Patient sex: F
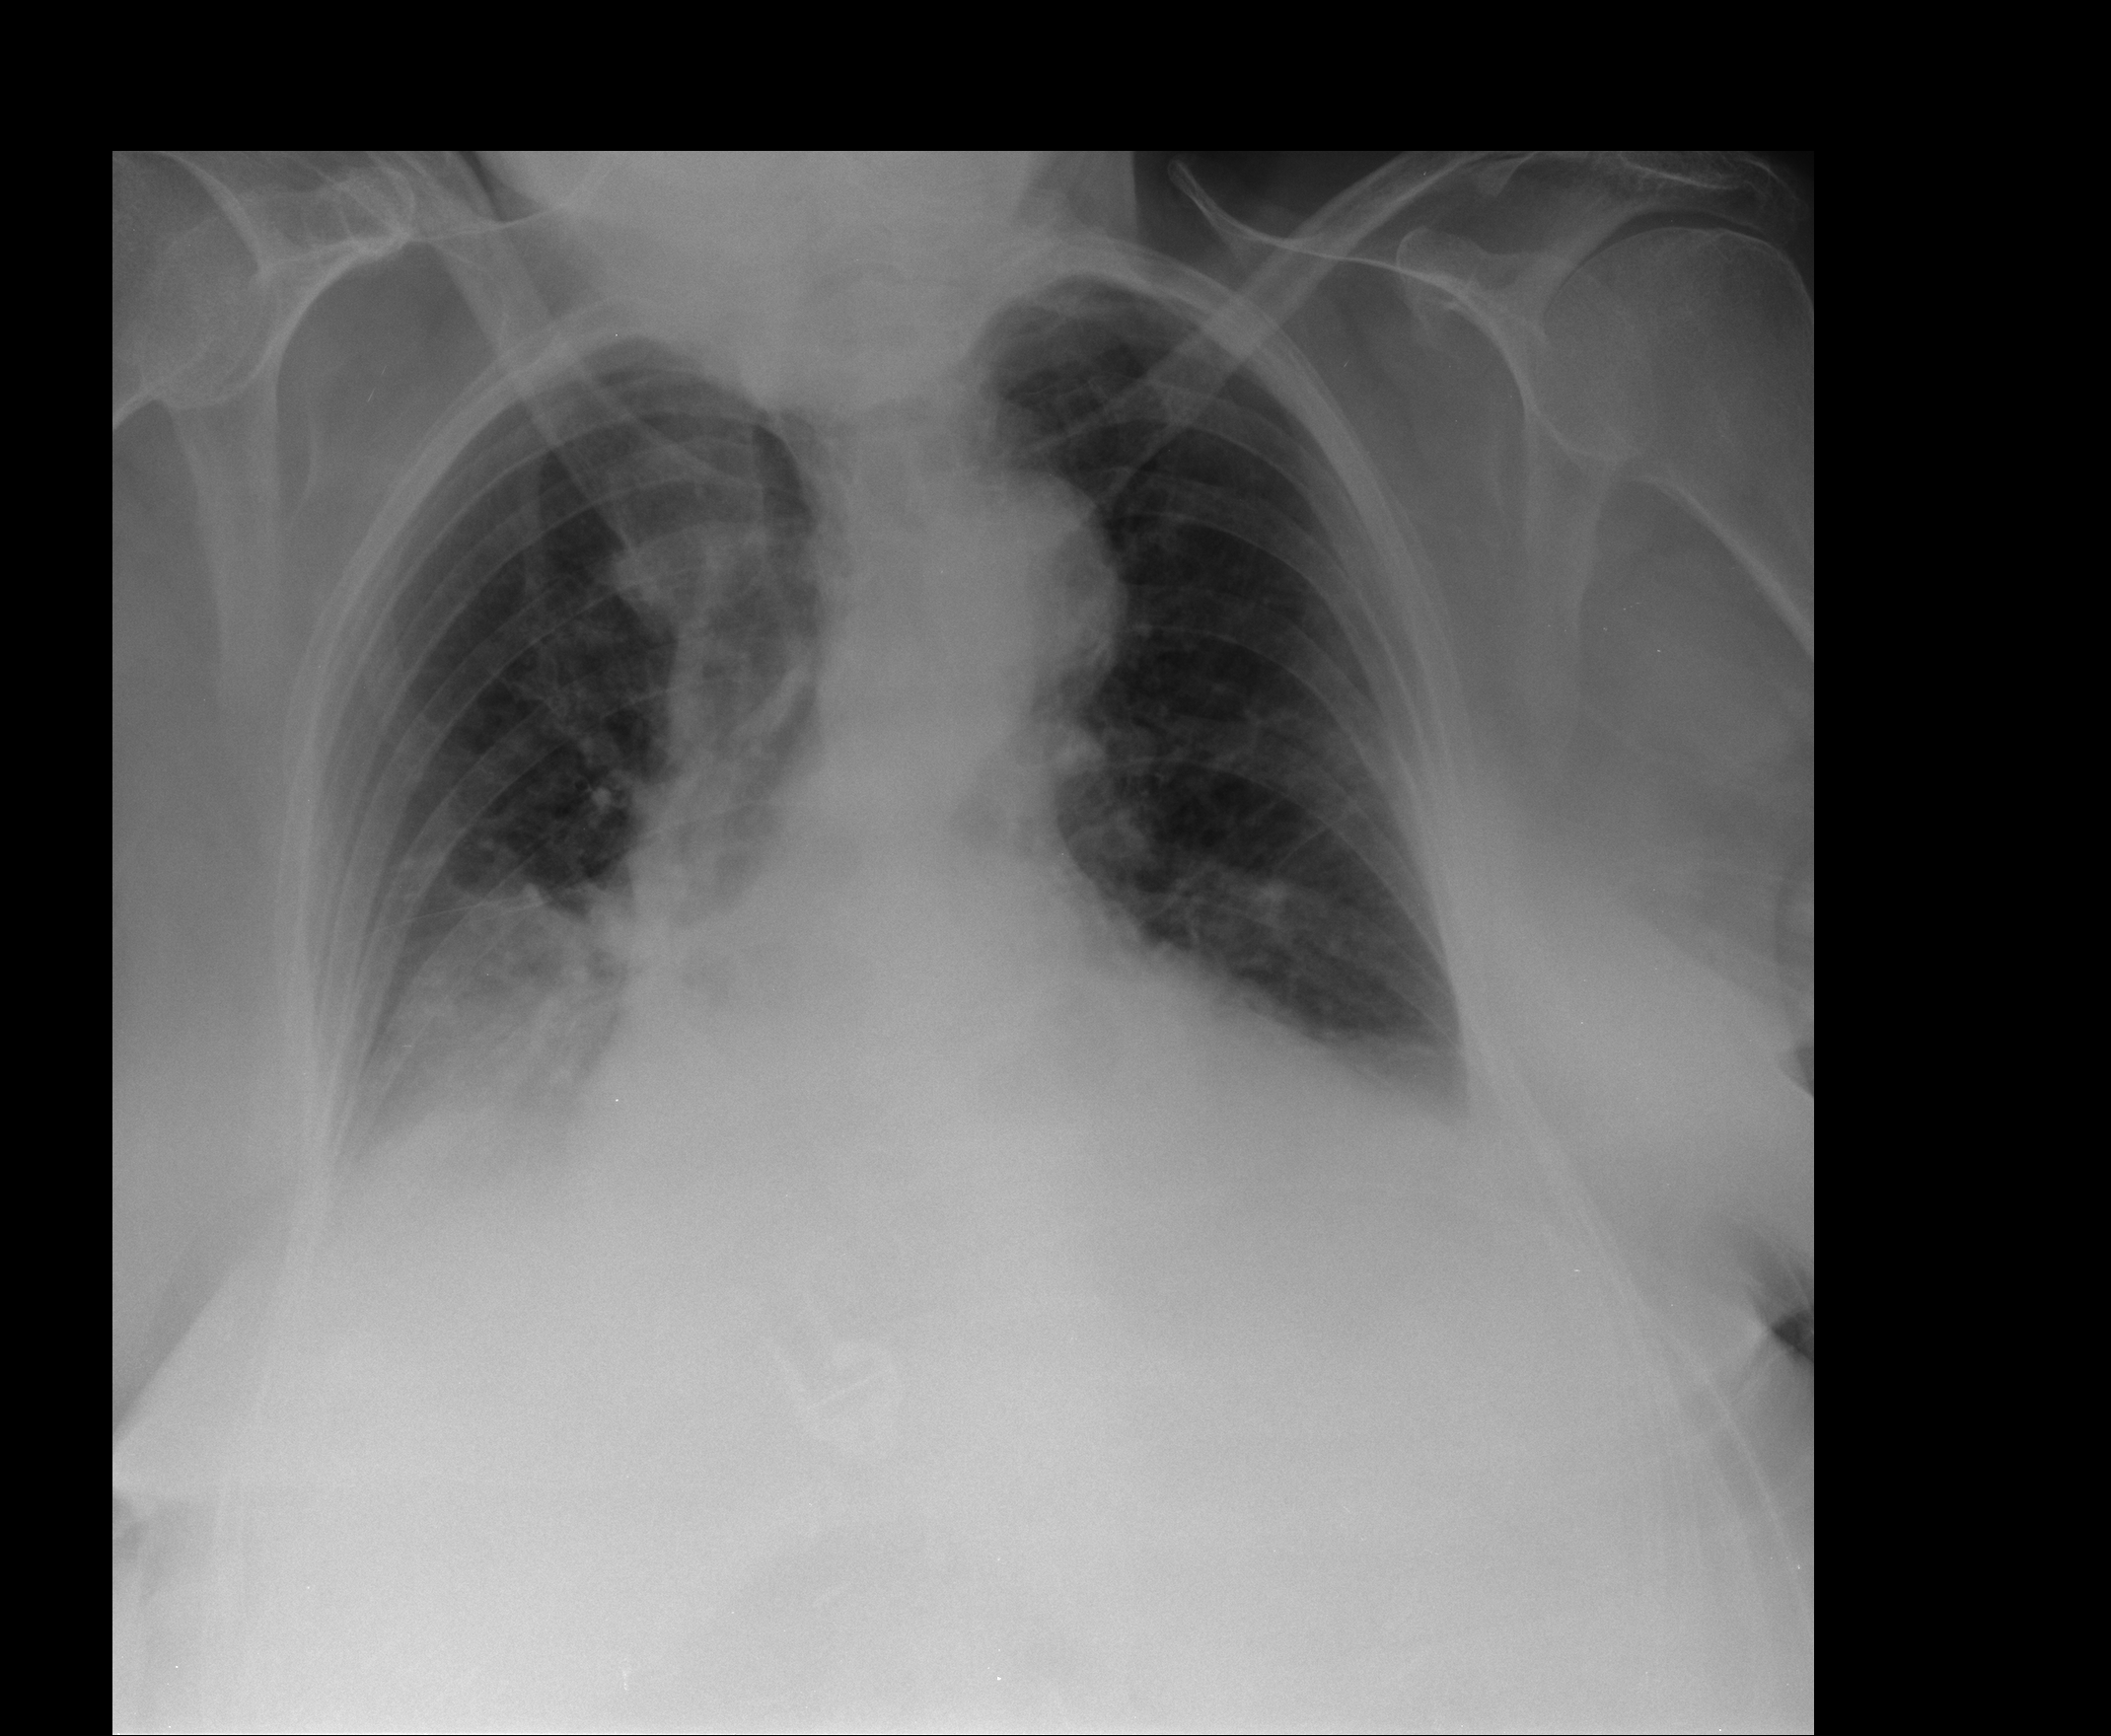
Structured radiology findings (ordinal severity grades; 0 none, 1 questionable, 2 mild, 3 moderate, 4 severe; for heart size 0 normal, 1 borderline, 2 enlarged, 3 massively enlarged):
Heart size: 3
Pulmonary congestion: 0
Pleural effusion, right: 3
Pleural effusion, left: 2
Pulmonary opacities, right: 2
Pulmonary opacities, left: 0
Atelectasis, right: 2
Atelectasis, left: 1